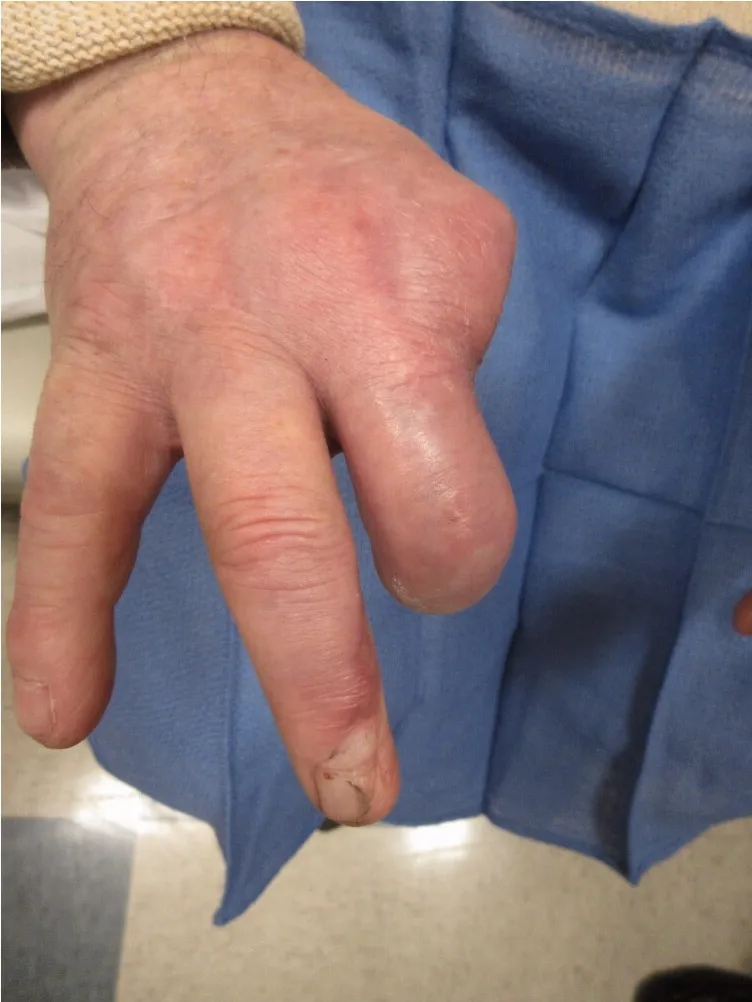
PA view of the hand 18 months following the original injury.
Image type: medical_photograph (skin_photograph)